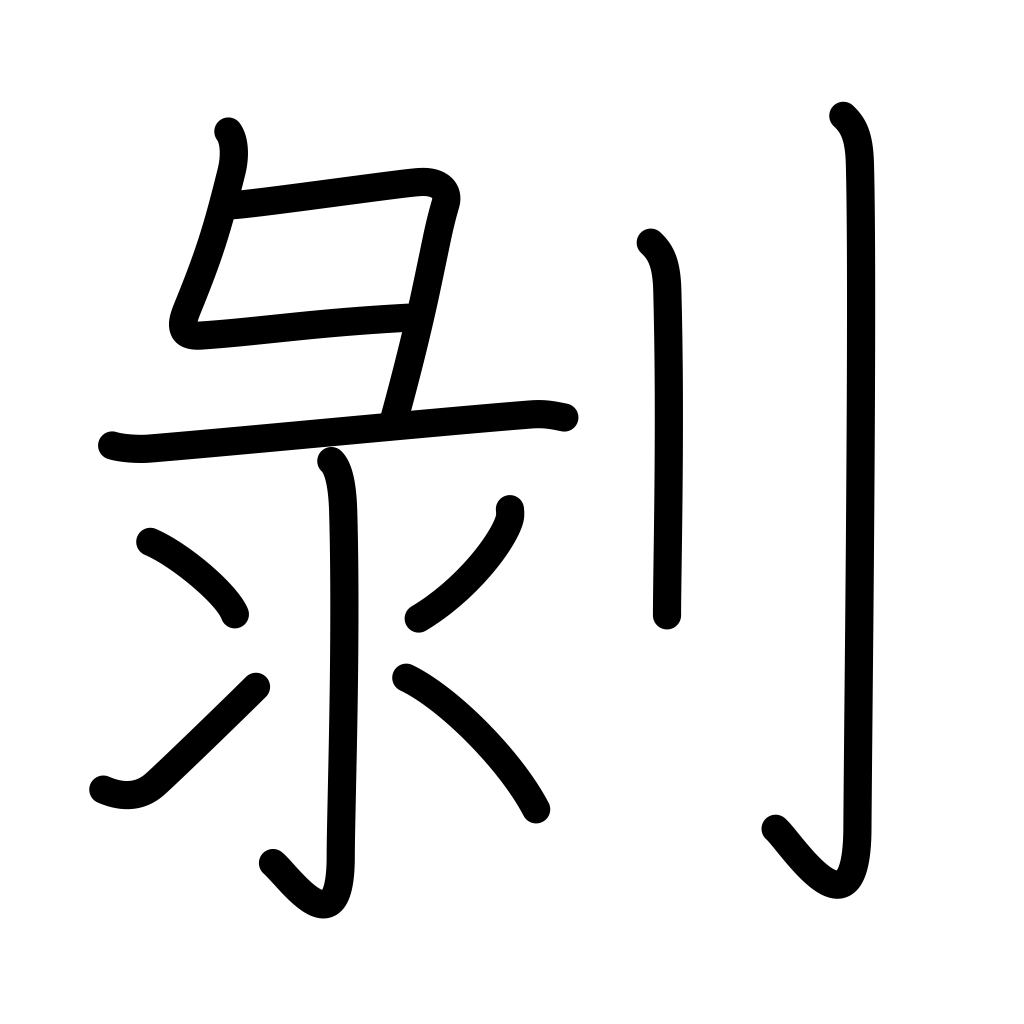
Meaning: come off, peel, fade, discolor